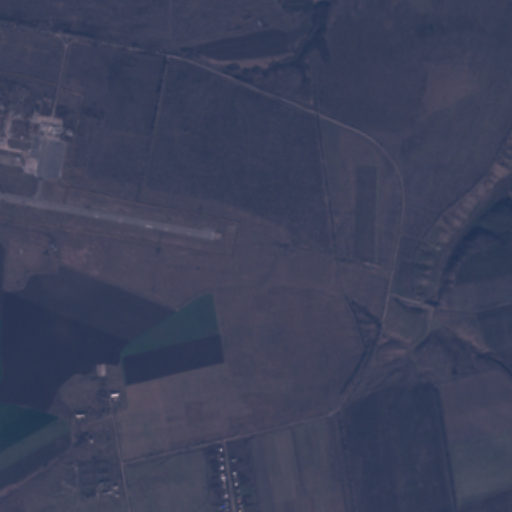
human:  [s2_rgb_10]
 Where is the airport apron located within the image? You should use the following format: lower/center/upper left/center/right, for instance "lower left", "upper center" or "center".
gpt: The airport apron is located in the upper left of the image.
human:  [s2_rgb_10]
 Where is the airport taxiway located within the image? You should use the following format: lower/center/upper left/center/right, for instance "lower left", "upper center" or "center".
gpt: The airport taxiway is located in the upper left of the image.
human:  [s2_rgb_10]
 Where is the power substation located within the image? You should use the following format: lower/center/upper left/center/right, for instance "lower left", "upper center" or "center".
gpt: The power substation is located in the upper left of the image.
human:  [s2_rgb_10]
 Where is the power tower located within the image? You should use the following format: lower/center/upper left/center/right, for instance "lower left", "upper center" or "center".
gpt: The power tower is located in the upper left of the image.
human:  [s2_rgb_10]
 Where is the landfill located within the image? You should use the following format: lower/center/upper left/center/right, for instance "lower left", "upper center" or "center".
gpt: There is no landfill in the image.